Question: My requirement is to manage the tableview rows for select,Select All and Delete.deleting rows is worked correctly.but when I select the row the image is not changed.Please give me solution where did I made mistake.I added my code
ViewController.h
'''
@interface ViewController : UIViewController<UITableViewDelegate>
{
NSMutableArray *tableData;
NSMutableSet *selectedRows;
UIToolbar *actionToolbar;
UIImageView *imgView;
BOOL selected;
UIBarButtonItem *actionButton,*selectAllButton,*deleteButton;
}
@property(nonatomic,retain)NSMutableSet *selectedRows;
@property(nonatomic,retain)IBOutlet UITableView *tableView;
- (BOOL)selected;
-(void)handleLongPress:(UILongPressGestureRecognizer *)gestureRecognizer;
- (NSIndexPath *)indexPathForCellController:(id)cellController;
'''
ViewController.m
'''
#import "ViewController.h"
#import "MultiSelectTableViewCell.h"
@interface ViewController ()
@end
const NSInteger SELECTION_INDICATOR_TAG = 54321;
const NSInteger TEXT_LABEL_TAG = 54322;
@implementation ViewController
@synthesize tableView,selectedRows;
- (void)viewDidLoad
{
[super viewDidLoad];
tableData=[[NSMutableArray alloc]init];
[tableData addObject:@"Row1"];
[tableData addObject:@"Row2"];
[tableData addObject:@"Row3"];
[tableData addObject:@"Row4"];
[tableData addObject:@"Row5"];
[tableData addObject:@"Row6"];
[tableData addObject:@"Row7"];
[tableData addObject:@"Row8"];
[tableData addObject:@"Row9"];
[tableData addObject:@"Row10"];
selectedRows=[[NSMutableSet alloc]init];
actionToolbar = [[UIToolbar alloc] initWithFrame:CGRectMake(0, 416, 320, 44)];
actionButton =
[[UIBarButtonItem alloc]
initWithTitle:@"Submit"
style:UIBarButtonItemStyleBordered
target:self
action:@selector(noAction:)];
NSMutableArray *buttons = [[NSMutableArray alloc ]initWithCapacity:2];
selectAllButton=[[UIBarButtonItem alloc]initWithTitle:@"Select All" style:UIBarButtonItemStyleBordered target:self action:@selector(selectAllrows:)];
deleteButton=[[UIBarButtonItem alloc]initWithTitle:@"Delete" style:UIBarButtonItemStyleBordered target:self action:@selector(deleterows:)];
[self.tableView setAllowsSelectionDuringEditing:YES];
self.tableView.allowsMultipleSelection = YES;
selected=NO;
[buttons addObject:actionButton];
[buttons addObject:selectAllButton];
[buttons addObject:deleteButton];
[actionToolbar setItems:buttons];
[self.view addSubview:actionToolbar];
UILongPressGestureRecognizer *lpgr = [[UILongPressGestureRecognizer alloc]
initWithTarget:self action:@selector(handleLongPress:)];
lpgr.minimumPressDuration = 2.0; //seconds
lpgr.delegate = self;
[self.tableView addGestureRecognizer:lpgr];
// Do any additional setup after loading the view, typically from a nib.
}
-(void)handleLongPress:(UILongPressGestureRecognizer *)gestureRecognizer
{
CGPoint p = [gestureRecognizer locationInView:self.tableView];
NSIndexPath *indexPath = [self.tableView indexPathForRowAtPoint:p];
if (indexPath == nil)
NSLog(@"long press on table view but not on a row");
else
NSLog(@"long press on table view at row %d", indexPath.row);}
- (void)noAction:(id)sender
{
}
- (void)deleterows:(id)sender
{
// [self.tableView deleteRowsAtIndexPaths:arrayOfIndexPathsToDelete withRowAnimation:UITableViewRowAnimationTop];
NSLog(@"select rows are::%@ %d",selectedRows,[selectedRows count]);
NSArray *array=[selectedRows allObjects];
NSLog(@"indexes are::%@",array);
for (int i=0; i<[array count]; i++) {
NSLog(@"------%@",[array objectAtIndex:i]);
NSIndexPath *myIP = [NSIndexPath indexPathForRow:[[array objectAtIndex:i] intValue] inSection:0] ;
[self tableView:self.tableView commitEditingStyle:UITableViewCellEditingStyleDelete forRowAtIndexPath:myIP];
}
// [self.tableView deleteRowsAtIndexPaths:array withRowAnimation:UITableViewRowAnimationTop];
}
- (void)tableView:(UITableView *)tableview commitEditingStyle:(UITableViewCellEditingStyle)editingStyle forRowAtIndexPath:(NSIndexPath *)indexPath {
if(editingStyle == UITableViewCellEditingStyleDelete) {
//Delete the object from the friends array and the table.
[tableData removeObjectAtIndex:indexPath.row];
NSLog(@"------%@",[indexPath description]);
[self.tableView deleteRowsAtIndexPaths:[NSArray arrayWithObject:indexPath] withRowAnimation:UITableViewRowAnimationFade];
}
}
- (void)selectAllrows:(id)sender
{
}
- (NSInteger)numberOfSectionsInTableView:(UITableView *)tableView {
return 1;
}
-(void)viewDidAppear:(BOOL)animated
{
[self.tableView setEditing:YES];
}
// Customize the number of rows in the table view.
- (NSInteger)tableView:(UITableView *)tableView numberOfRowsInSection:(NSInteger)section {
return [tableData count];
}
- (UITableViewCell *)tableView:(UITableView *)tableView cellForRowAtIndexPath:(NSIndexPath *)indexPath
{
static NSString *cellIdentifier = @"MultiSelectCellController";
UITableViewCell *cell =
[self.tableView dequeueReusableCellWithIdentifier:cellIdentifier];
UIImageView *indicator;
UILabel *textLabel;
if (!cell)
{
cell =
[[MultiSelectTableViewCell alloc]
initWithFrame:CGRectMake(0, 0, 320,self.tableView.rowHeight)
reuseIdentifier:cellIdentifier];
indicator = [[UIImageView alloc] initWithImage:[UIImage imageNamed:@"NotSelected.png"]];
const NSInteger IMAGE_SIZE = 30;
const NSInteger SIDE_PADDING = 5;
indicator.tag = SELECTION_INDICATOR_TAG;
indicator.frame =
CGRectMake(-EDITING_HORIZONTAL_OFFSET + SIDE_PADDING, (0.5 *self.tableView.rowHeight) - (0.5 * IMAGE_SIZE), IMAGE_SIZE, IMAGE_SIZE);
[cell.contentView addSubview:indicator];
textLabel = [[UILabel alloc] initWithFrame:CGRectMake(SIDE_PADDING, 0, 320, self.tableView.rowHeight)];
textLabel.tag = TEXT_LABEL_TAG;
textLabel.textColor = [UIColor blackColor];
textLabel.backgroundColor = [UIColor clearColor];
textLabel.font = [UIFont boldSystemFontOfSize:[UIFont labelFontSize]];
[cell.contentView addSubview:textLabel];
cell.selectionStyle = UITableViewCellSelectionStyleNone;
cell.backgroundView = [[UIView alloc] init];
}
else
{
indicator = (UIImageView *)[cell.contentView viewWithTag:SELECTION_INDICATOR_TAG];
textLabel = (UILabel *)[cell.contentView viewWithTag:TEXT_LABEL_TAG];
}
textLabel.text = [tableData objectAtIndex:[indexPath row]];
if (selected)
{
indicator.image = [UIImage imageNamed:@"IsSelected.png"];
cell.backgroundView.backgroundColor = [UIColor colorWithRed:223.0/255.0 green:230.0/255.0 blue:250.0/255.0 alpha:1.0];
}
else
{
indicator.image = [UIImage imageNamed:@"NotSelected.png"];
cell.backgroundView.backgroundColor = [UIColor whiteColor];
}
return cell;
}
-(CGFloat)tableView:(UITableView *)tableView heightForRowAtIndexPath:(NSIndexPath *)indexPath
{
return 45;
}
- (BOOL)selected
{
return selected;
}
-(void)tableView:(UITableView *)tableView didSelectRowAtIndexPath:(NSIndexPath *)indexPath
{
if (self.tableView.isEditing)
{
//selected = !selected;
selected=[self selected];
NSNumber *rowNsNum = [NSNumber numberWithUnsignedInt:indexPath.row];
if ( [self.selectedRows containsObject:rowNsNum] )
[self.selectedRows removeObject:rowNsNum];
else
{
[self.selectedRows addObject:rowNsNum];
NSLog(@"index is:::%@",rowNsNum);
}
[self.tableView performSelector:@selector(reloadData) withObject:nil afterDelay:0.2];
UITableViewCell *cell =[self.tableView cellForRowAtIndexPath:[self indexPathForCellController:[tableData objectAtIndex:[indexPath row]]]];
// [tableView cellForRowAtIndexPath:
// [(RootViewController *)tableView.delegate
// indexPathForCellController:self]];
UIImageView *indicator = (UIImageView *)[cell.contentView viewWithTag:SELECTION_INDICATOR_TAG];
if (selected)
{
indicator.image = [UIImage imageNamed:@"IsSelected.png"];
cell.backgroundView.backgroundColor = [UIColor colorWithRed:223.0/255.0 green:230.0/255.0 blue:250.0/255.0 alpha:1.0];
selected = !selected;
}
else
{
indicator.image = [UIImage imageNamed:@"NotSelected.png"];
cell.backgroundView.backgroundColor = [UIColor whiteColor];
}
}
//
// cell.imageView.image = imgView.image;
}
- (NSIndexPath *)indexPathForCellController:(id)cellController
{
NSLog(@"cell controller is;::%@",cellController);
NSInteger sectionIndex;
// NSInteger sectionCount = [tableData count];
for (sectionIndex = 0; sectionIndex < 1; sectionIndex++)
{
NSArray *section = tableData;
NSInteger rowIndex;
NSLog(@"section count is:::%d",[section count]);
NSInteger rowCount = [section count];
for (rowIndex = 0; rowIndex < rowCount; rowIndex++)
{
NSArray *row = [section objectAtIndex:rowIndex];
NSLog(@"row is:::%@",row);
if ([row isEqual:cellController])
{
selected=YES;
NSLog(@"row index is::%d",rowIndex);
return [NSIndexPath indexPathForRow:rowIndex inSection:sectionIndex];
}
}
}
return nil;
}
- (void)didReceiveMemoryWarning
{
[super didReceiveMemoryWarning];
// Dispose of any resources that can be recreated.
}
@end
'''
MultiSelectTableViewCell.h
'''
#import <UIKit/UIKit.h>
@interface MultiSelectTableViewCell : UITableViewCell
{
}
@end
extern const NSInteger EDITING_HORIZONTAL_OFFSET;
'''
MultiSelectTableViewCell.m
'''
#import "MultiSelectTableViewCell.h"
const NSInteger EDITING_HORIZONTAL_OFFSET = 30;
@implementation MultiSelectTableViewCell
//
// setEditing:animated:
//
// Refreshed the layout when editing is enabled/disabled.
//
- (void)setEditing:(BOOL)editing animated:(BOOL)animated
{
[self setNeedsLayout];
}
//
// layoutSubviews
//
// When editing, displace everything rightwards to allow space for the
// selection indicator.
//
- (void)layoutSubviews
{
[UIView beginAnimations:nil context:nil];
[UIView setAnimationBeginsFromCurrentState:YES];
[super layoutSubviews];
if (((UITableView *)self.superview).isEditing)
{
CGRect contentFrame = self.contentView.frame;
contentFrame.origin.x = 30;
self.contentView.frame = contentFrame;
}
else
{
CGRect contentFrame = self.contentView.frame;
contentFrame.origin.x = 30;
self.contentView.frame = contentFrame;
}
[UIView commitAnimations];
}
@end
'''
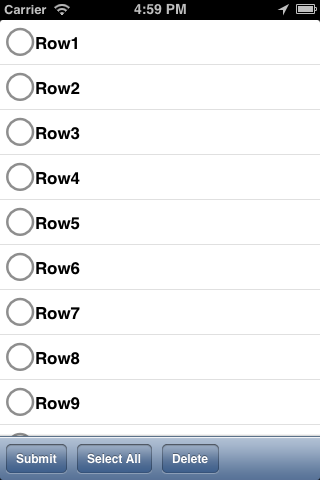
Answer: U didn't handled the tag BOOL selected properly. Try this one in didselect delegate method..
'''
UIImageView *indicator = (UIImageView *)[cell.contentView viewWithTag:SELECTION_INDICATOR_TAG];
if (selected)
{
indicator.image = [UIImage imageNamed:@"NotSelected.png"];
cell.backgroundView.backgroundColor = [UIColor colorWithRed:223.0/255.0 green:230.0/255.0 blue:250.0/255.0 alpha:1.0];
}
else
{
indicator.image = [UIImage imageNamed:@"Selected.png"];
cell.backgroundView.backgroundColor = [UIColor whiteColor];
}
selected = !selected;
}
'''